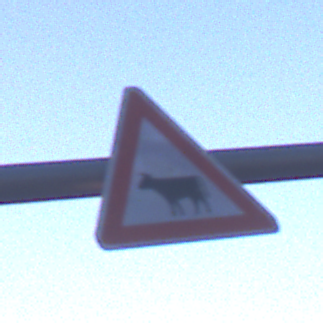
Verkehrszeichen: ViehtriebRechts
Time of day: SunriseSunset
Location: Outdoor (Nature)
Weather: Clear
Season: NotSpecified
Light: Natural